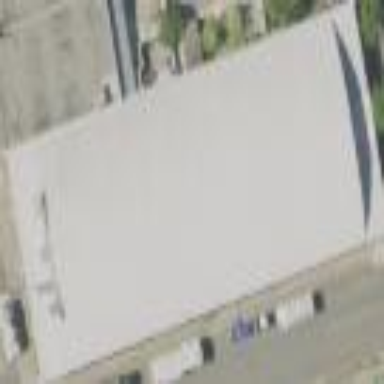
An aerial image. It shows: Commercial building.